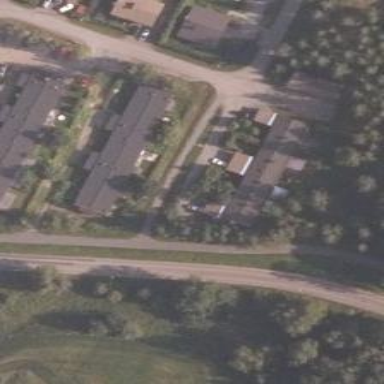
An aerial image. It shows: Cycleway.